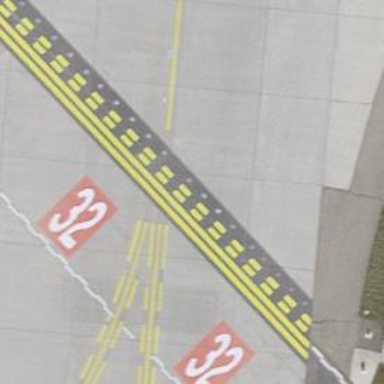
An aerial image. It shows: Runway holding position.